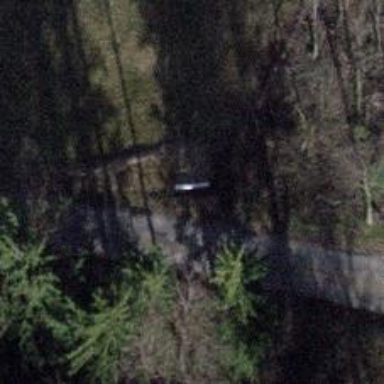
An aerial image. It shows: Bench.